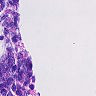
Metastatic tissue present: no